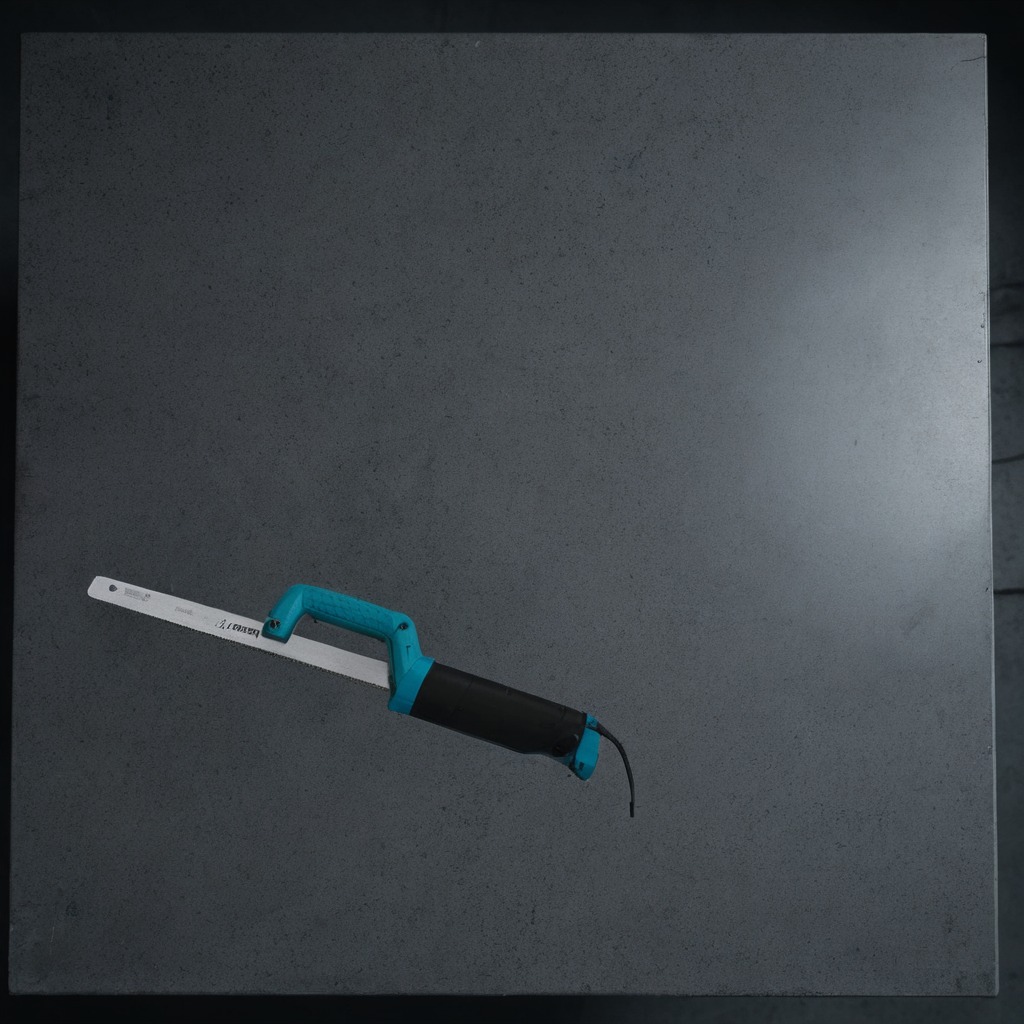
A metal saw is lying on a clean granite table inside a workshop at night dim ambient light soft shadows worn but